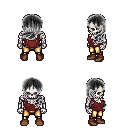
a pixel art fantasy rpg character, male body template, skeleton, maroon pirate shirt, gold greaves, gray left-swept hairstyle, brown shoes, four views (front, back, left, right), 2x2 character sprite sheet, small pixel art, hard edges, no anti-aliasing